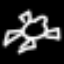
Label: frog